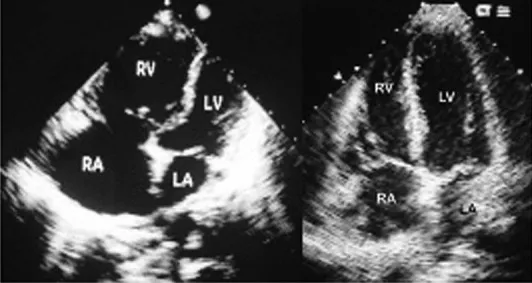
Echocardiogram in apical four chamber view. Left: Severe RV and RA dilatation. Right: Mild RV and RA dilatation in recovery.
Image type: radiology (ultrasound)